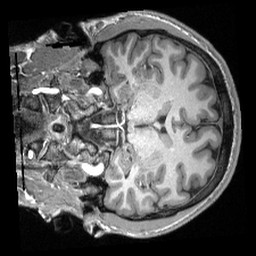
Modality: T1w
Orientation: coronal